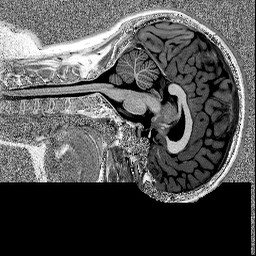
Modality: MP2RAGE
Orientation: sagittal
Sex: female